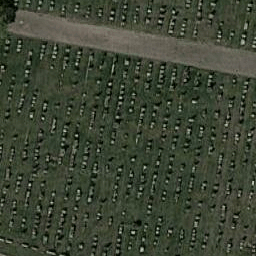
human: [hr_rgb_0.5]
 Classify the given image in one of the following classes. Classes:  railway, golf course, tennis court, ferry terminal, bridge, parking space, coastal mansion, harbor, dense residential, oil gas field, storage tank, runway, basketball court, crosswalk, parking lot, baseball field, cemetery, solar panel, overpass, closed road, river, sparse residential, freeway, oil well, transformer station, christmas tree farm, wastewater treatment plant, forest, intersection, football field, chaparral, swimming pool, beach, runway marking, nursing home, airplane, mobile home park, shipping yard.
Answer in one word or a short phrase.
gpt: cemetery